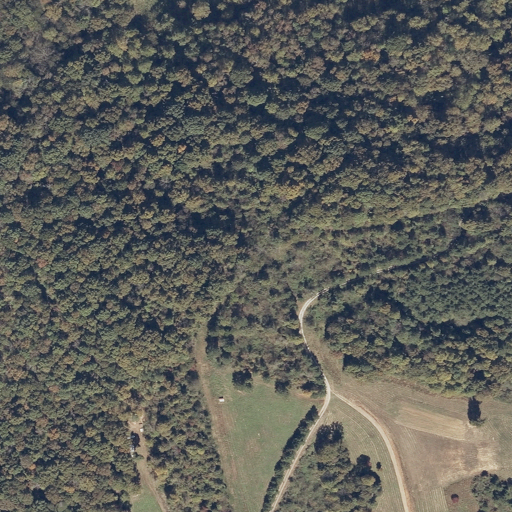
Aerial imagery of ridge(s) in Alabama named Hogjaw Ridge containing deciduous forest, grassland, shrub, and mixed forest